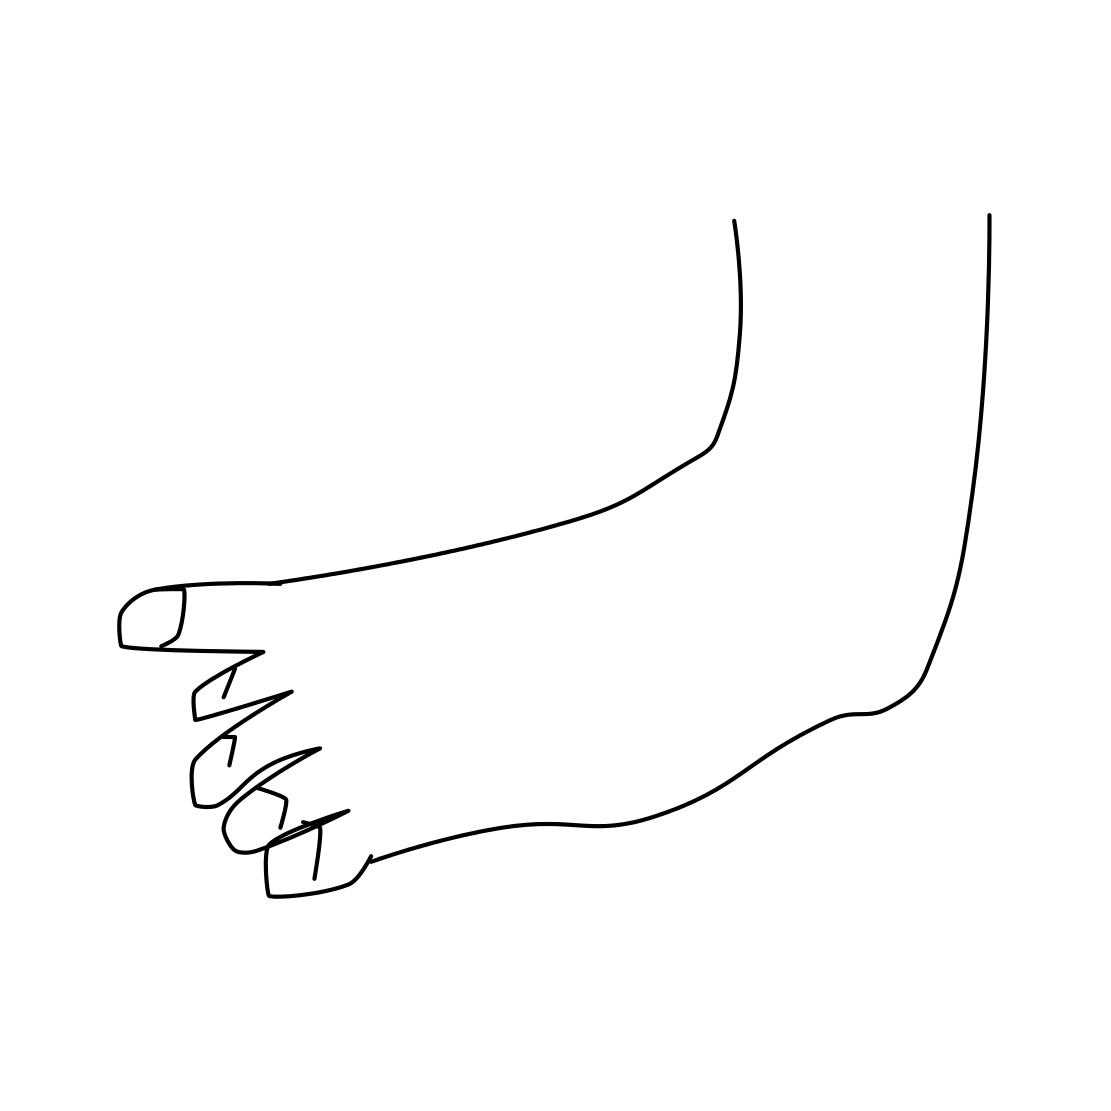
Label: foot